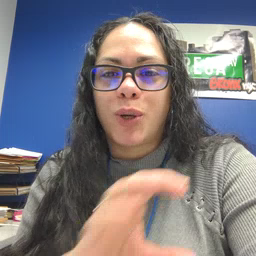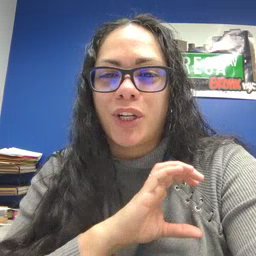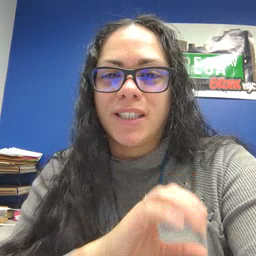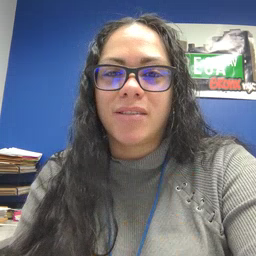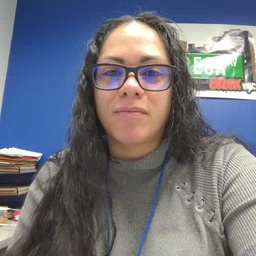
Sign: police